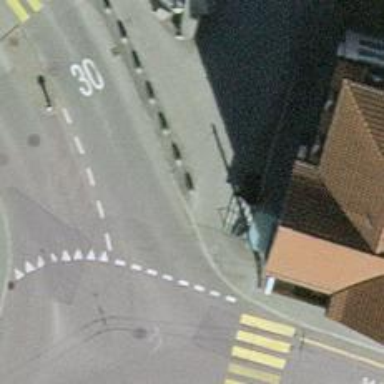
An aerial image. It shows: Bollard barrier.